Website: crate-barrel
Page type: billing-address
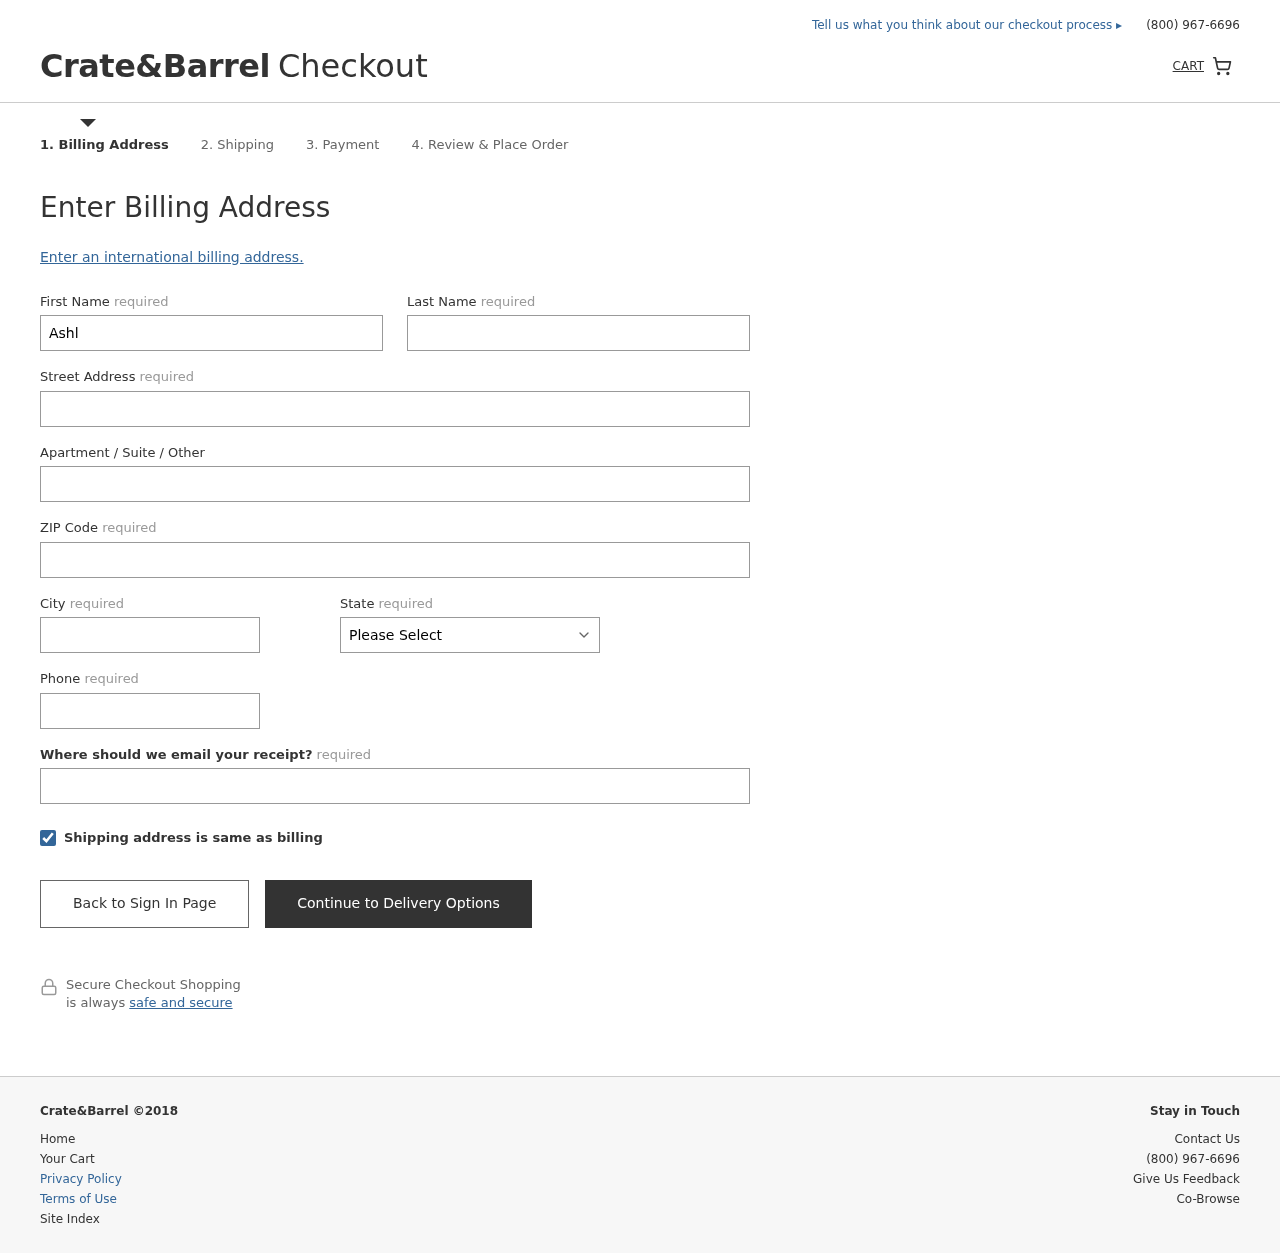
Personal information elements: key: PII_STATE
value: Florida
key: PII_FIRSTNAME
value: Ashley
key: PII_LASTNAME
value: Leon
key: PII_STREET
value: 7680 Wilson Ridge
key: PII_POSTCODE
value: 87585
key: PII_CITY
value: Peterton
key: PII_PHONE
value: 6274728342
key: PII_EMAIL
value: ashleyleon@gmail.com